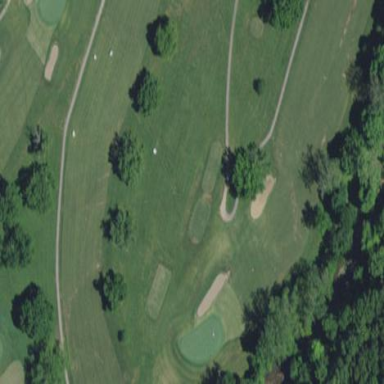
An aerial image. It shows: Grassy area designated as golf fairway.